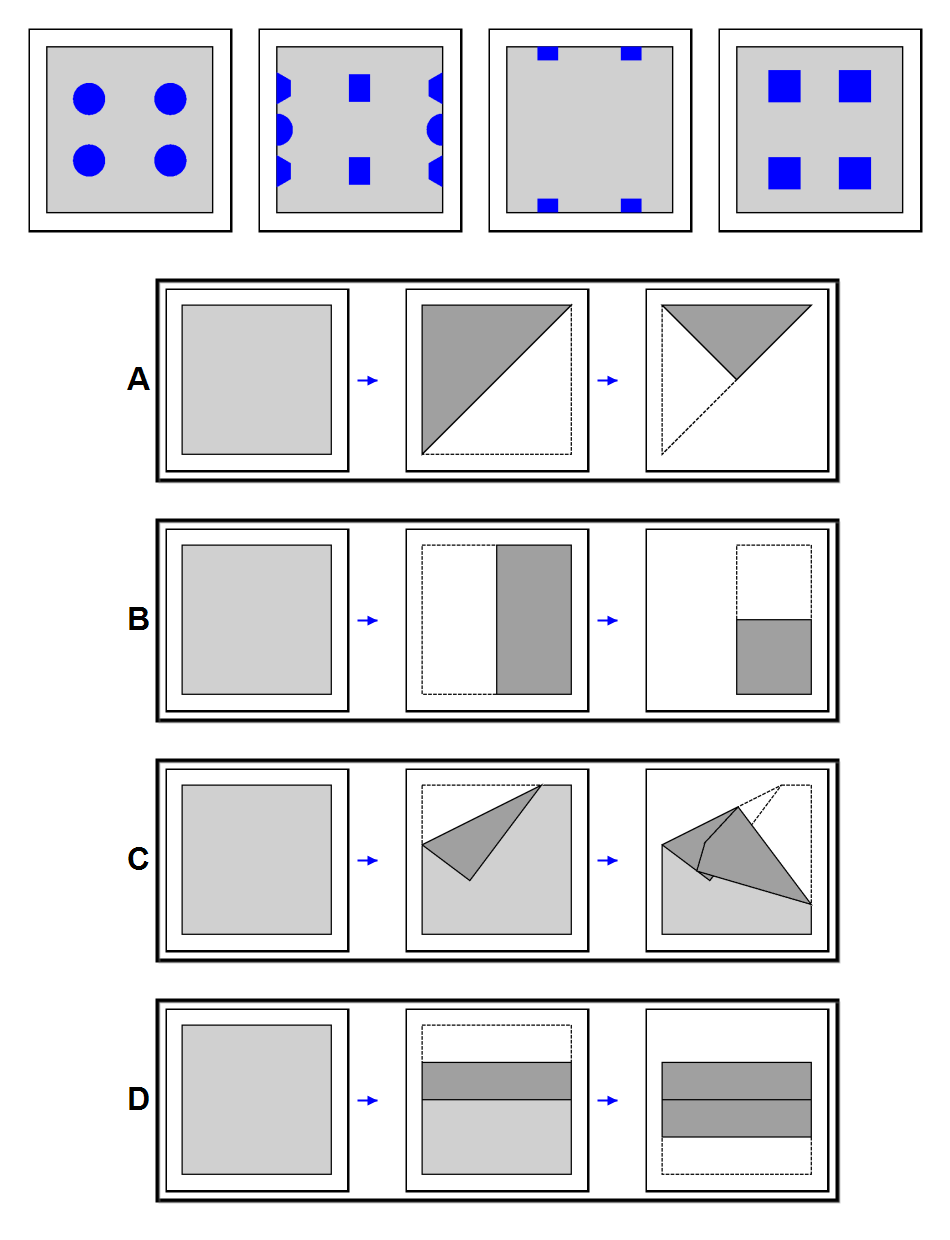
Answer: B